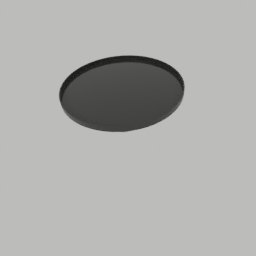
Label: furniture